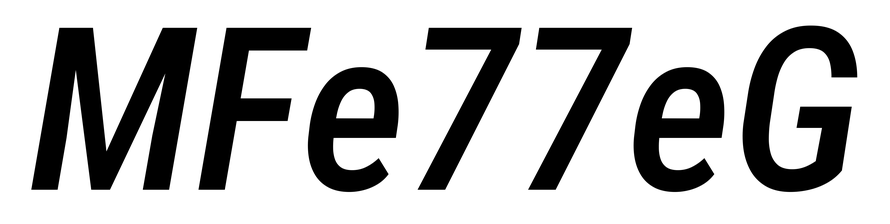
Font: Roboto-Italic_Condensed_Medium_Italic